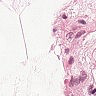
Metastatic tissue present: no